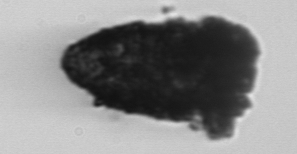
Label: Stenosemella_pacifica